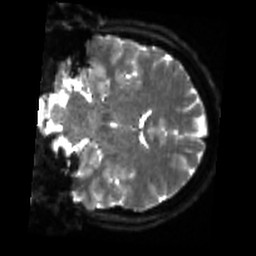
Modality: sbref
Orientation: coronal
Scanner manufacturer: siemens
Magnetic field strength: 3 T
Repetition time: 4 s
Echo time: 0.0594 s